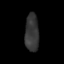
Tissue: skin
Cell type: T cells
Senescence score: 0.7526
Nuclear area (px): 514
Mean DAPI intensity: 53.418